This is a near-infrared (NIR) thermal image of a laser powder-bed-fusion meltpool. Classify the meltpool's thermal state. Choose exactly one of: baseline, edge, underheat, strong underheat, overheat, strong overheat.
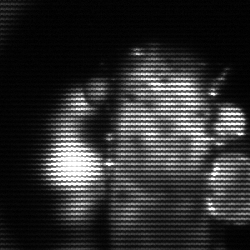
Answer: strong underheat